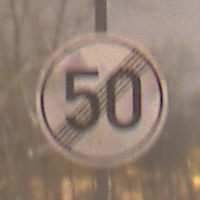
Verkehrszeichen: EndeGeschwindigkeit50
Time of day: Night
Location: Outdoor (Urban)
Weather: Overcast
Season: Winter
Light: Artificial